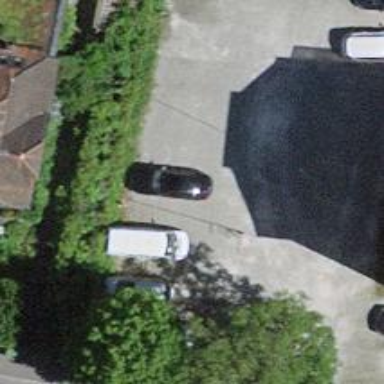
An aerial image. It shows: Parking area with gravel surface.